Question: I just upgraded to xcode 8. Can Alamofire version 2.0 run with xcode 8? I have tried setting "Use Legacy Swift Language Version" to Yes but failed to build. I have to use this version because it's a dependency for some other pod (<URL>.

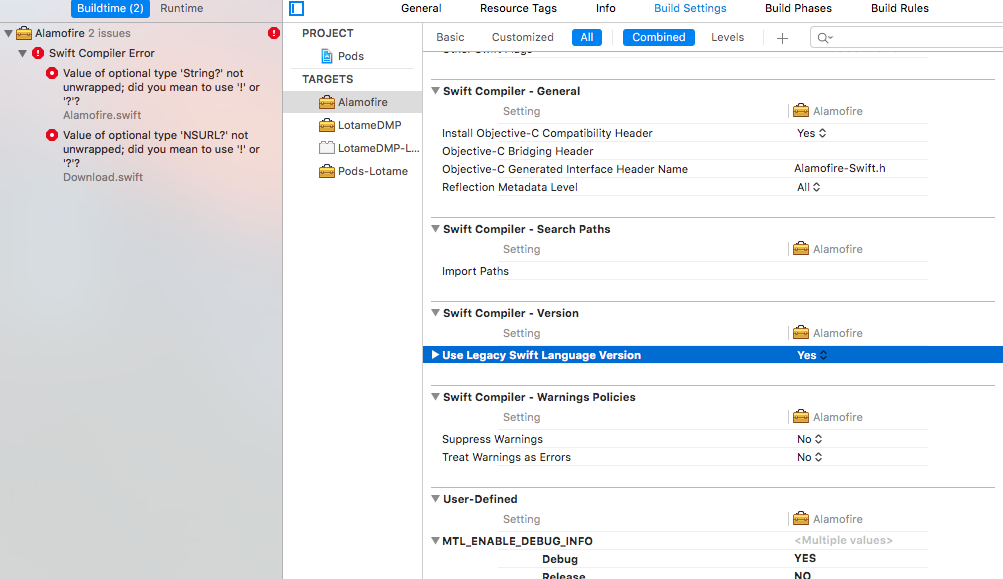
Answer: The latest version of Alamofire is 4.x, it supports Swift 3, I believe Alamofire 3.x supports Swift 2.3, which would work on Xcode 8.
I don't believe you'll be able to use Alamofire 2, though, it's too old by now.
I would suggest you either contact the developer of that library, or fork it and update it to Alamofire 3 or 4 yourself.